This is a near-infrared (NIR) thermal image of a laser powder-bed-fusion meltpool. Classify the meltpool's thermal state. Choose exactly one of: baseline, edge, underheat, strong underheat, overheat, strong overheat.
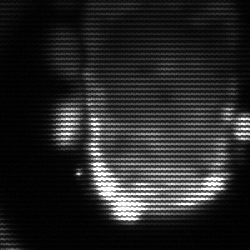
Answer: baseline